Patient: sex M, age 45
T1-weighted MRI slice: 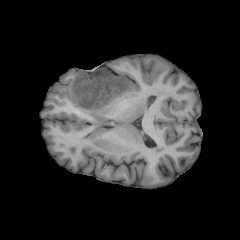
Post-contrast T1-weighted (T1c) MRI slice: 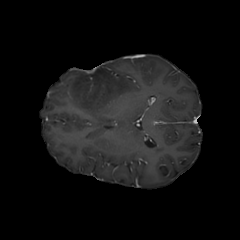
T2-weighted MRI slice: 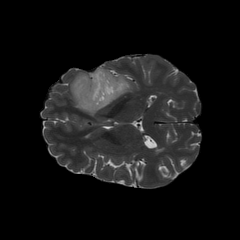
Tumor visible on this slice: yes
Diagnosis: Oligodendroglioma, IDH-mutant, 1p/19q-codeleted
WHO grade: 2